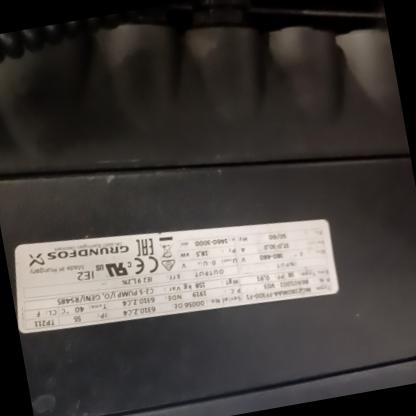
Klasa: tabliczka-znamionowa